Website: bh-photo
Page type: cart
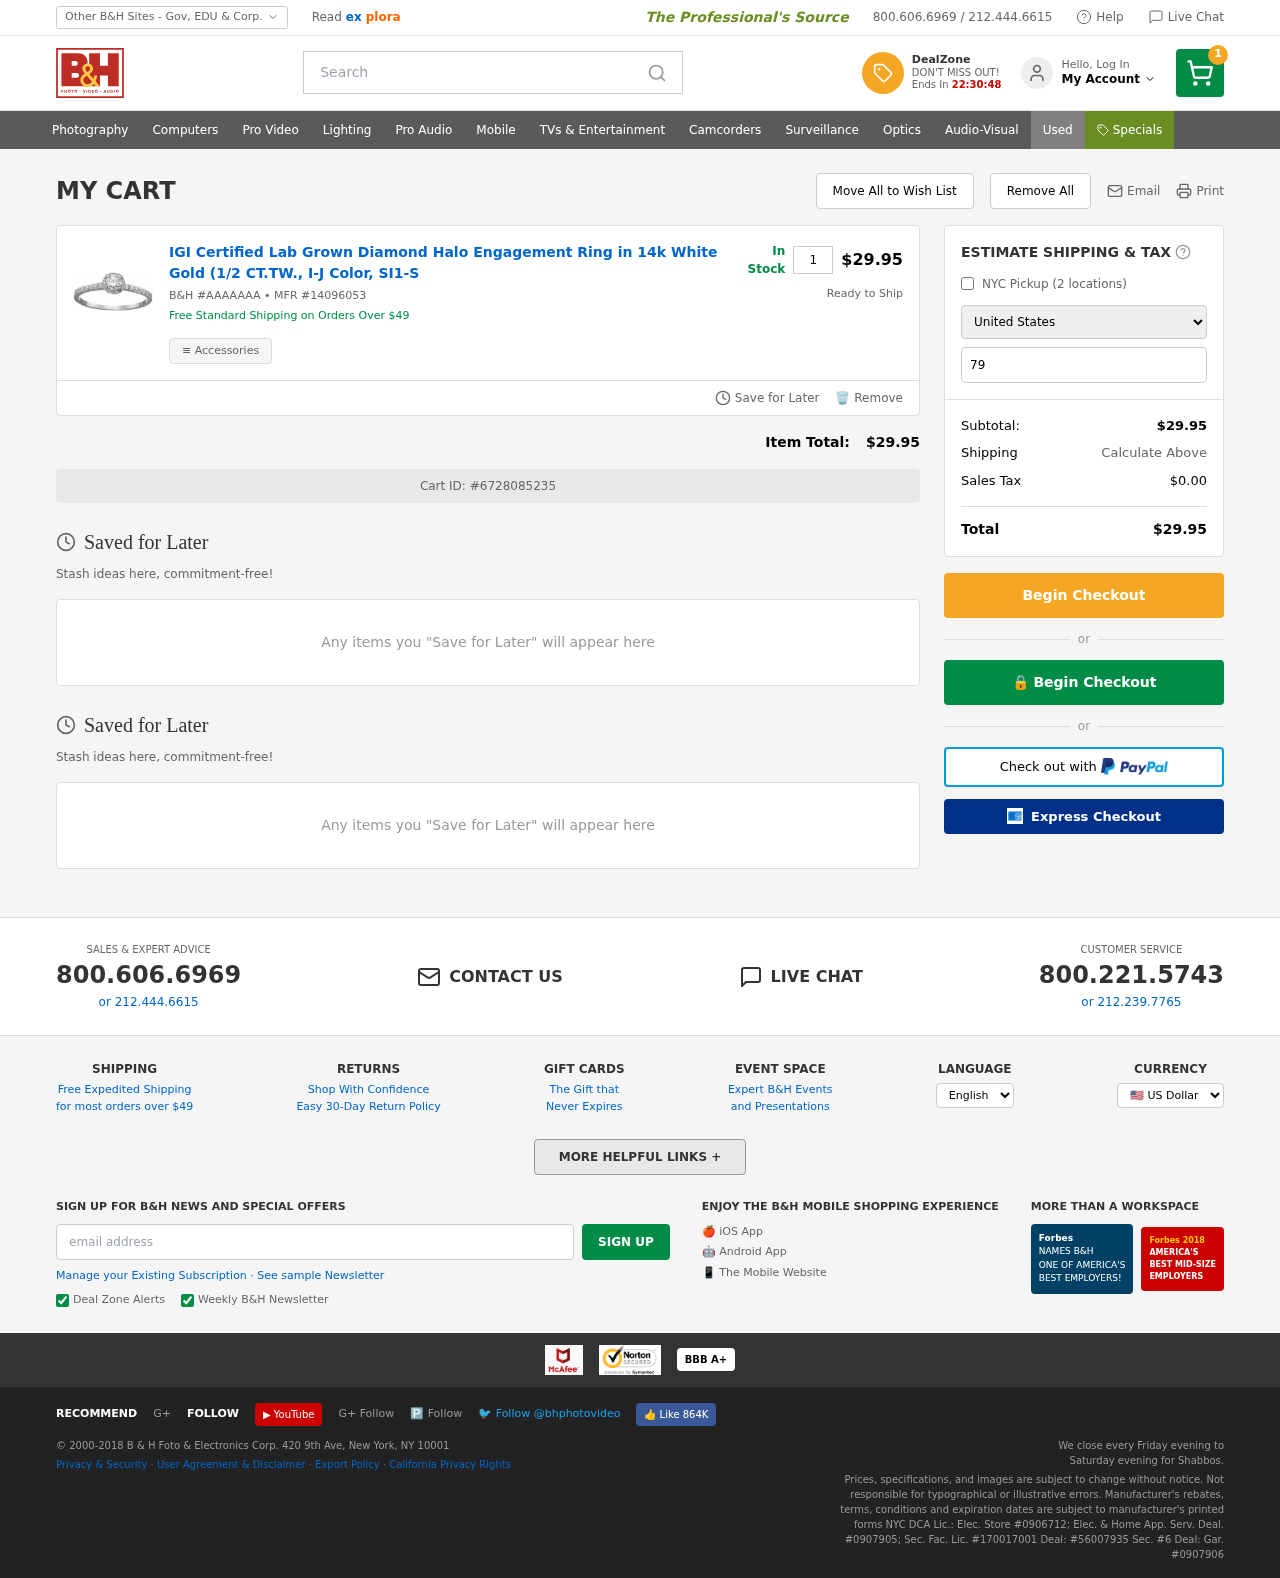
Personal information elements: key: PII_COUNTRY
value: United States
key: PII_EMAIL
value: kaitlyn.strickland@gmail.com
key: PII_POSTCODE
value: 79616
Product elements: key: PRODUCT1_NAME
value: IGI Certified Lab Grown Diamond Halo Engagement Ring in 14k White Gold (1/2 CT.TW., I-J Color, SI1-S
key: PRODUCT1_QUANTITY
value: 1
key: PRODUCT1_SKU
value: AAAAAAA
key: PRODUCT1_MFR
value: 14096053
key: PRODUCT1_SUBTOTAL
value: $29.95
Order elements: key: ORDER_NUM_ITEMS
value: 1
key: ORDER_SUBTOTAL
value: $29.95
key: ORDER_ID
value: #6728085235
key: ORDER_TAX
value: $0.00
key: ORDER_TOTAL
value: $29.95
Search elements: key: HEADER_SEARCH
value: Search